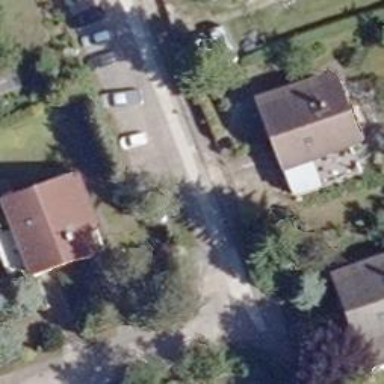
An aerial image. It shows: Residential road with concrete surface.